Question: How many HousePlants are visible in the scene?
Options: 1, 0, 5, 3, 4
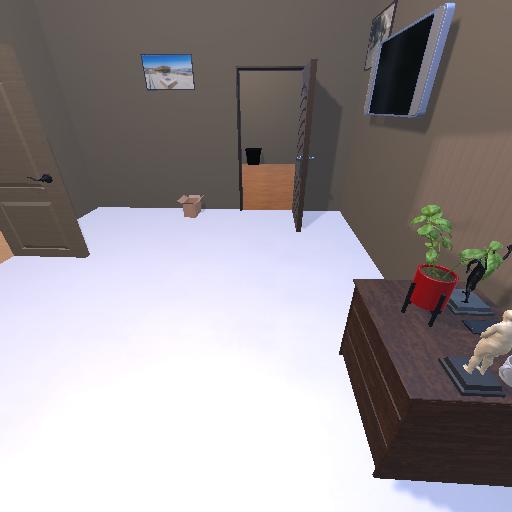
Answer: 1